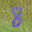
Label: 8